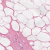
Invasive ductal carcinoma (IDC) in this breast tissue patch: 0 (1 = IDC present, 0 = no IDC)